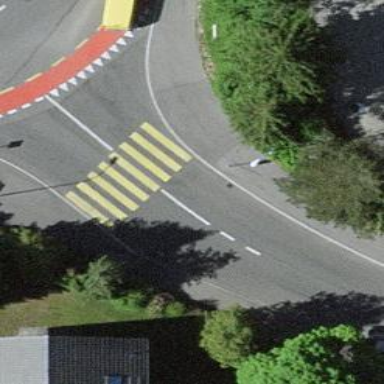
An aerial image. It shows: Uncontrolled zebra crossing.